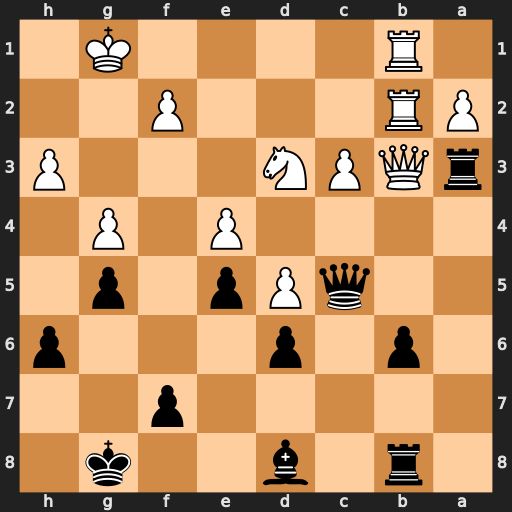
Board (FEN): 1r1b2k1/5p2/1p1p3p/2qPp1p1/4P1P1/rQPN3P/PR3P2/1R4K1
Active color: b
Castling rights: -
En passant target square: -
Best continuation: Rxb3 Nxc5 Rxb2 Rxb2 dxc5